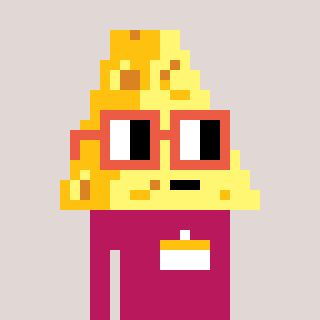
a pixel art character with square orange glasses, a cheese-shaped head and a darkpink-colored body on a warm background